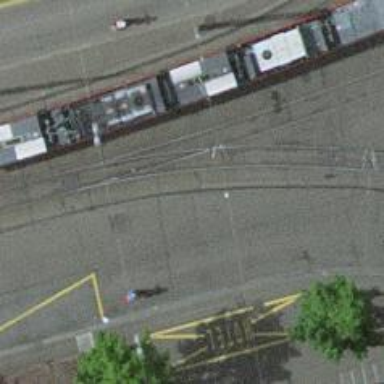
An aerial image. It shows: Tram railway with one track and electrified contact line.